Field crop: maize
Growth stage: 2
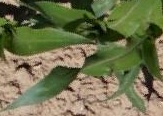
Species: maize